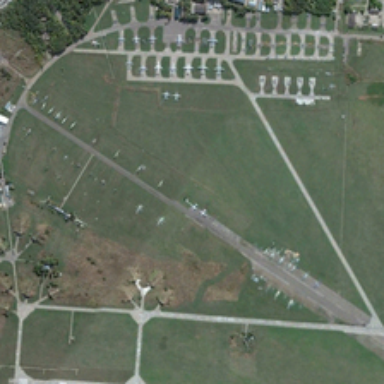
Many planes are in an airport near some green trees .